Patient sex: F
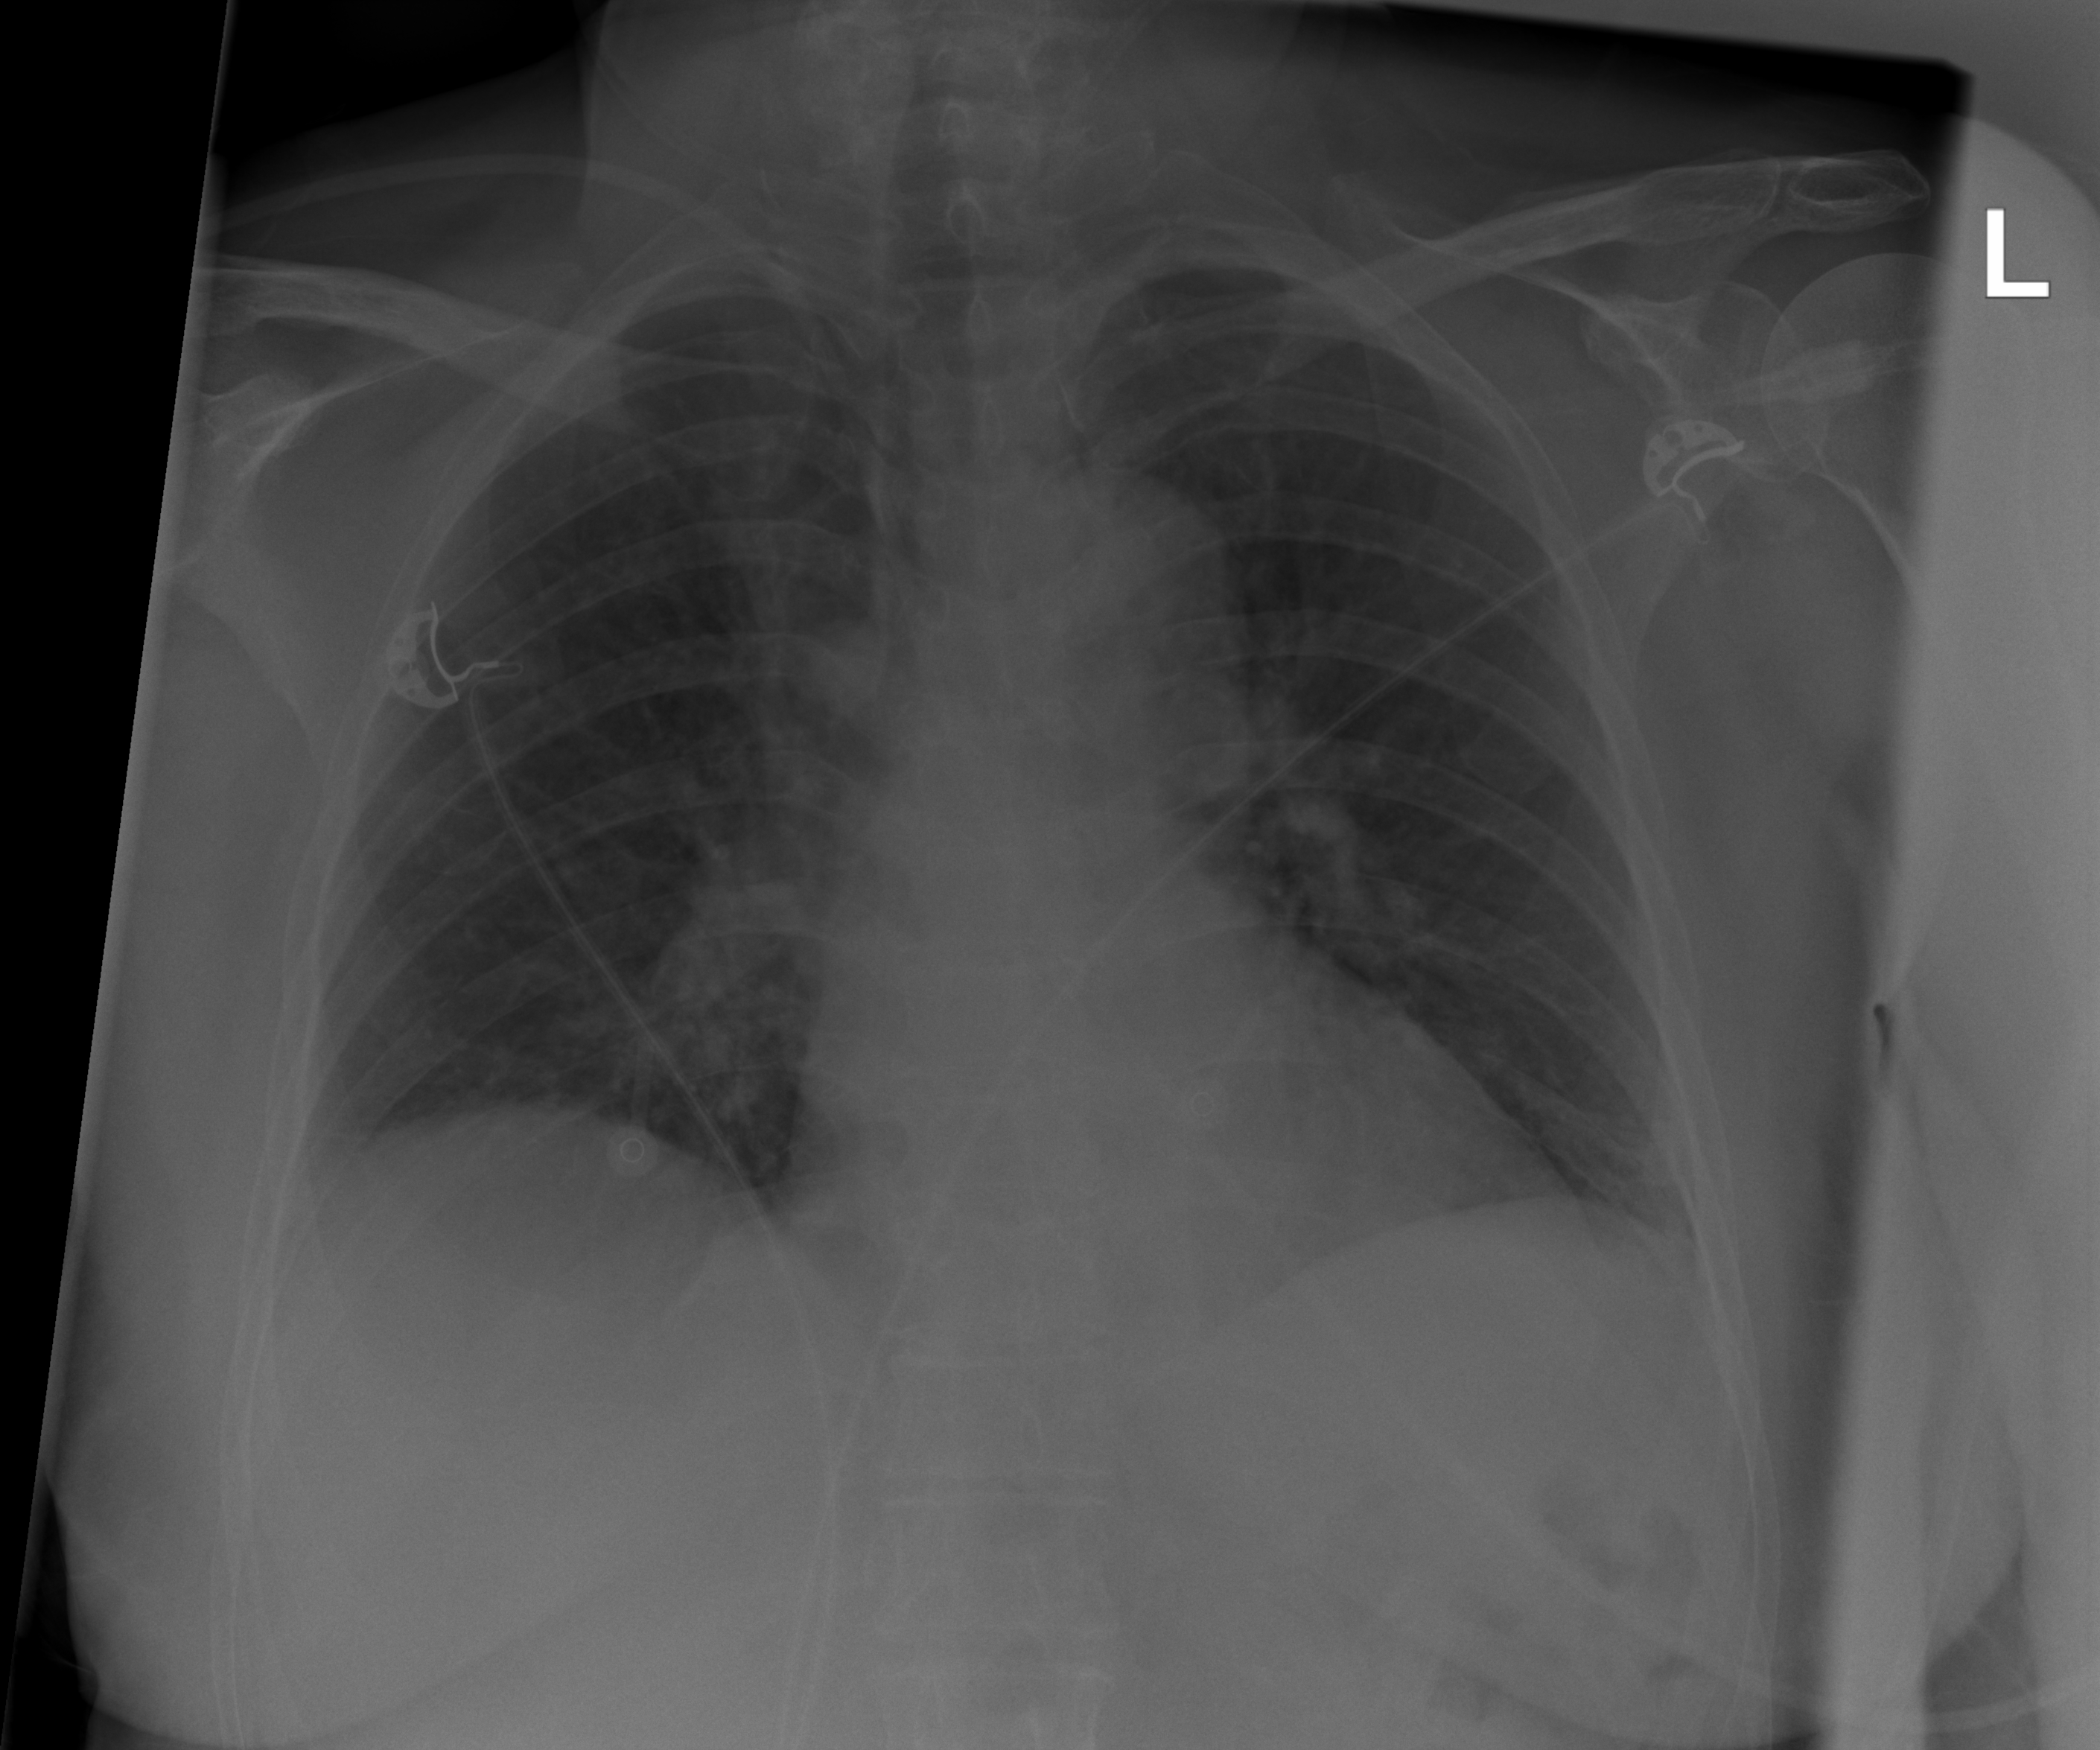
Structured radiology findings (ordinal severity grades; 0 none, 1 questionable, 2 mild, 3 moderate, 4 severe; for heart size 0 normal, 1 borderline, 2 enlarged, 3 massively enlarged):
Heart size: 2
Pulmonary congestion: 2
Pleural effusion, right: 2
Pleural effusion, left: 2
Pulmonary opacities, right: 0
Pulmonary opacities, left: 0
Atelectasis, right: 2
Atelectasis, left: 2